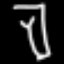
Label: pants